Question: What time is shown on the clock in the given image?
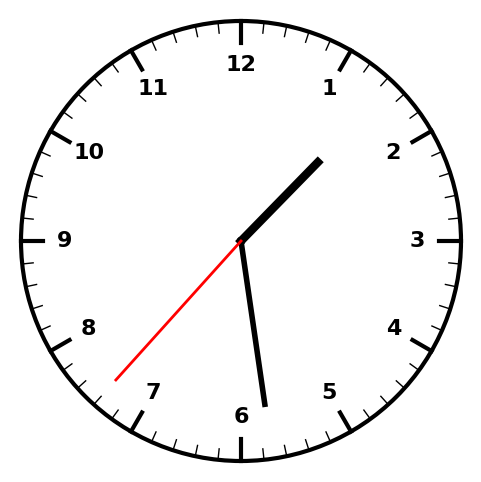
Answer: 01:28:37